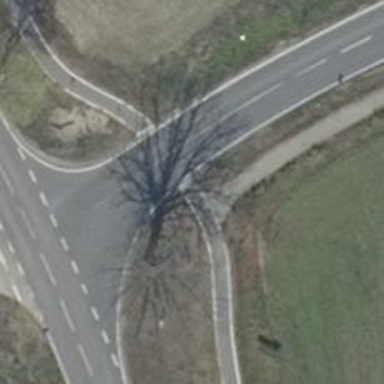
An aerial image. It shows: Road with "give way" sign.